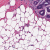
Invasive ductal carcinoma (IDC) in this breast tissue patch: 0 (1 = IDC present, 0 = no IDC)